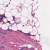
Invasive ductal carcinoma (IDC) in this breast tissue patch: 1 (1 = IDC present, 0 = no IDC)